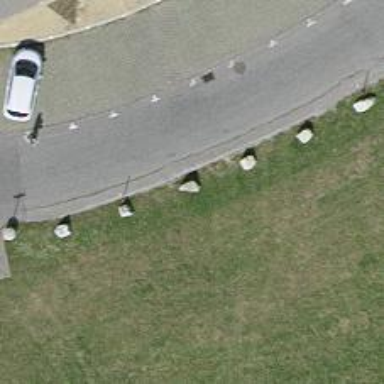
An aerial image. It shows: Block barrier.